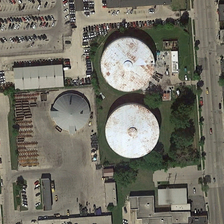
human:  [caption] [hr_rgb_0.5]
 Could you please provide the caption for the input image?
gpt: two white storage tanks are near a parking lot and some buildings with green trees .

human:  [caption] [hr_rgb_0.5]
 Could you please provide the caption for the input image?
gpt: two white storage tanks are near a parking lot and some buildings with green trees .

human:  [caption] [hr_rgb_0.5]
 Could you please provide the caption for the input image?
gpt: two white storage tanks are near a parking lot and some buildings with green trees .

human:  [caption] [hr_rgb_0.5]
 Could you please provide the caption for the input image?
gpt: two white storage tanks are near a parking lot and some buildings with green trees .

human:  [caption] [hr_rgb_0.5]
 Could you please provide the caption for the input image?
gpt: two white storage tanks are near a parking lot and some buildings with green trees .